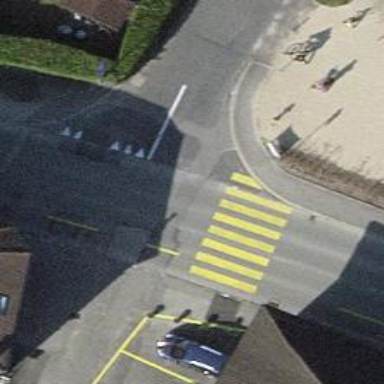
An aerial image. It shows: Unmarked road crossing with markings.